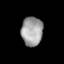
Tissue: lung
Cell type: Epithelial cells
Senescence score: 0.2101
Nuclear area (px): 608
Mean DAPI intensity: 160.806